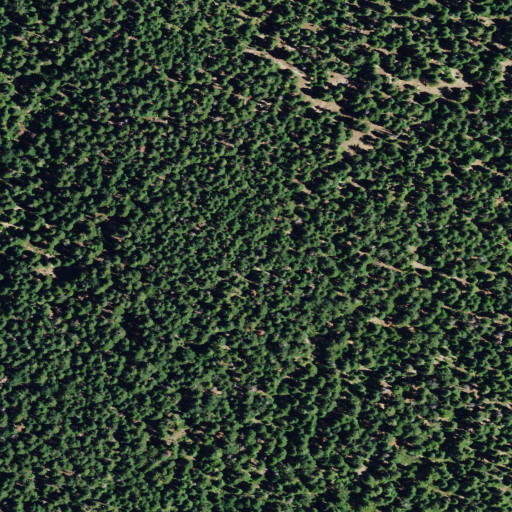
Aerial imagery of plain(s) in California named Big Meadow containing only grassland